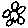
Label: flower